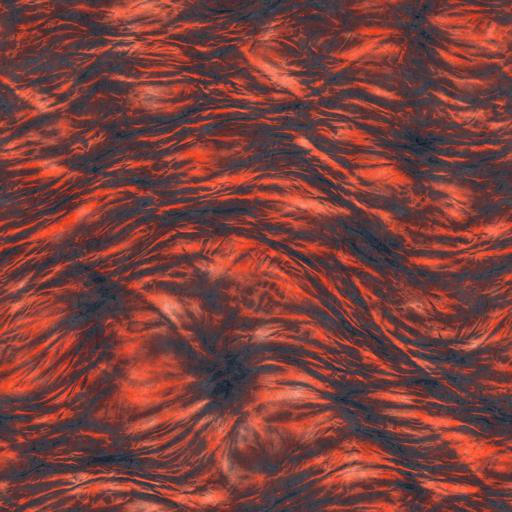
Tags: fire lava magma vulcan